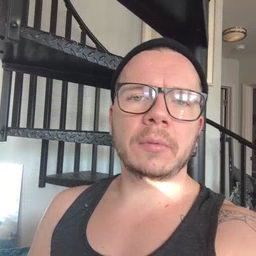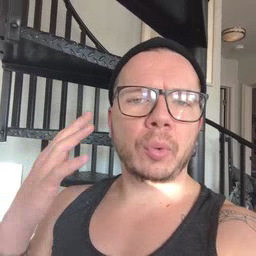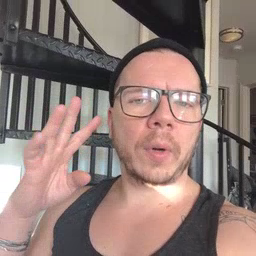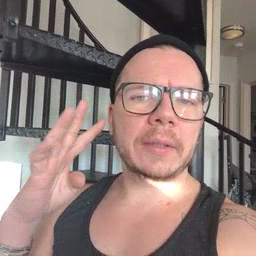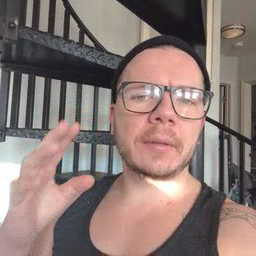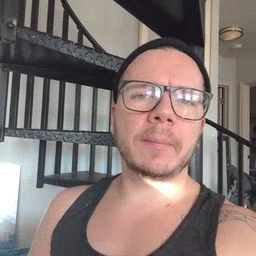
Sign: noisy